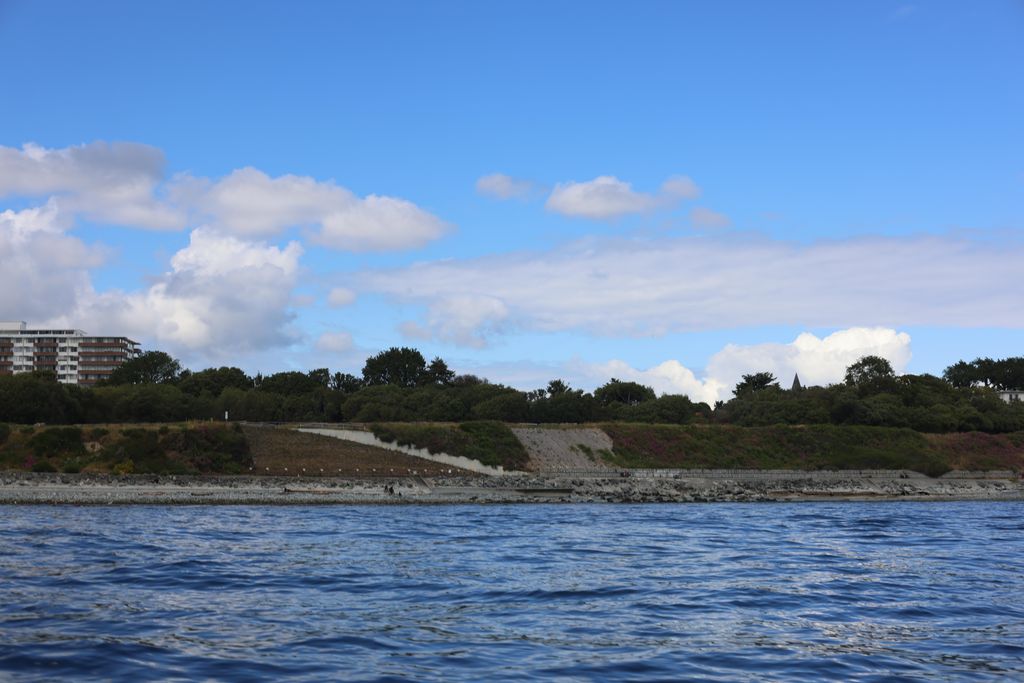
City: victoria